Interaction volume radius: 5 \u00c5
Interaction volume height: 15 \u00c5
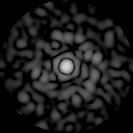
Disorder parameter: 0.8884